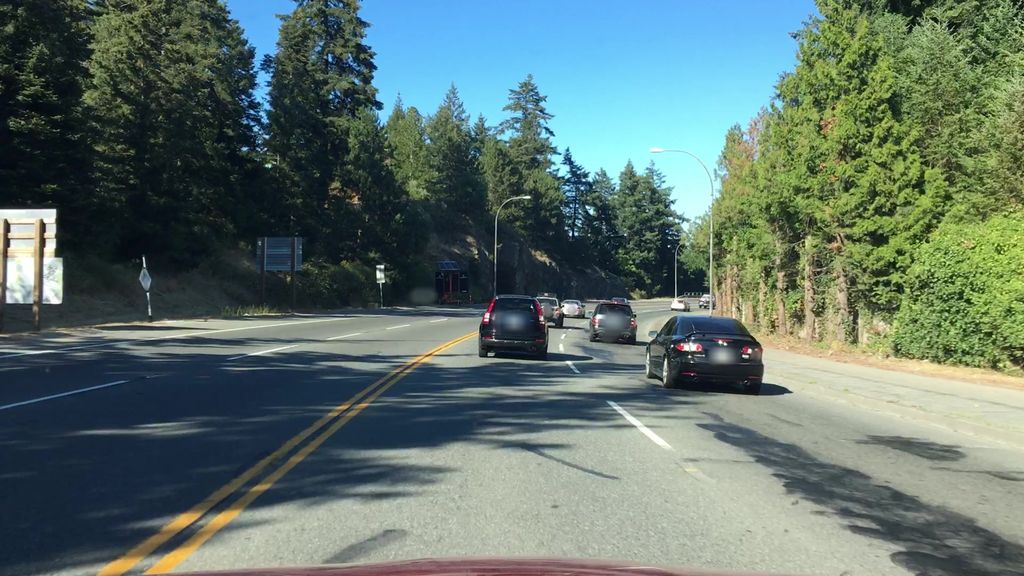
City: victoria